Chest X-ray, AP view. Patient: 54 years old, sex M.
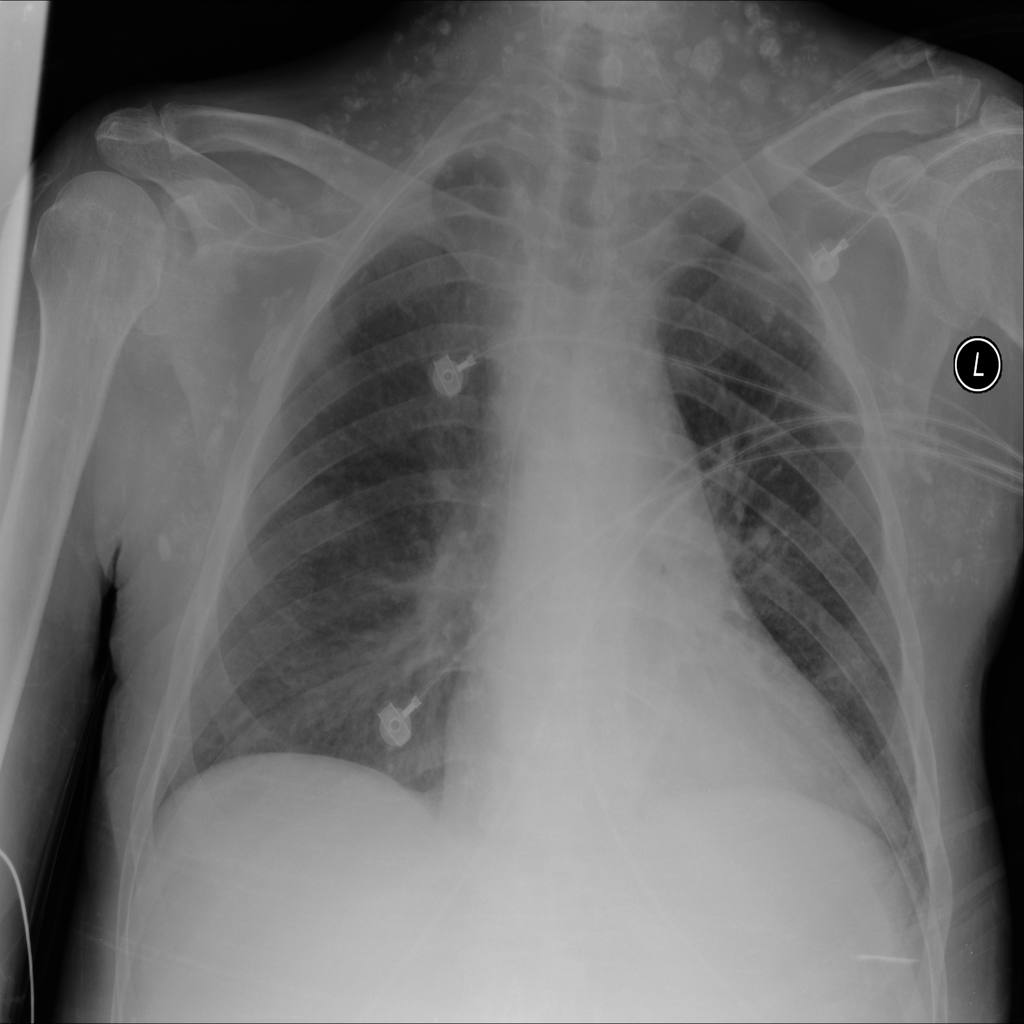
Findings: No Finding